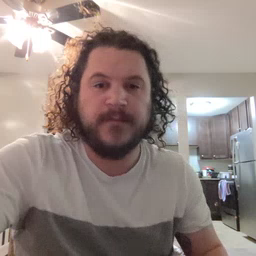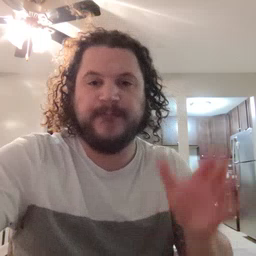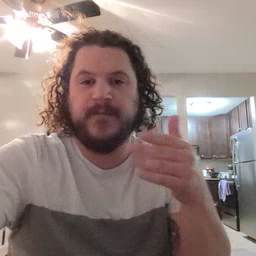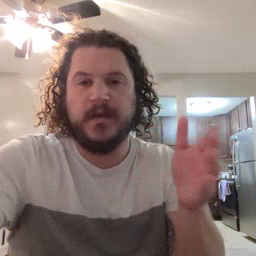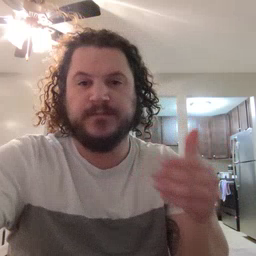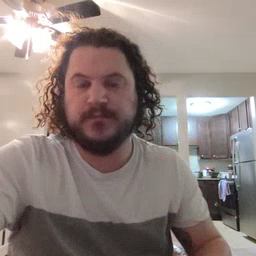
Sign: flag